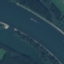
Land use / land cover class: River